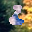
Label: 2